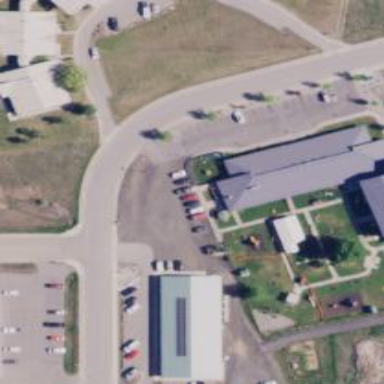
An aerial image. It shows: Kindergarten building.